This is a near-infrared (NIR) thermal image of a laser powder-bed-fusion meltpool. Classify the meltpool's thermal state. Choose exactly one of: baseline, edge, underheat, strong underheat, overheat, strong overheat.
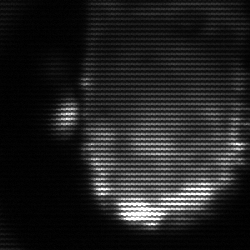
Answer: baseline